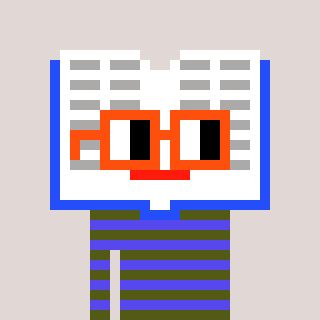
a pixel art character with square orange glasses, a dictionary-shaped head and a computerblue-colored body on a warm background